Question: get peak levels from channels:
'''
BASS_ChannelGetLevelEx(chan, levels, 0.02, BASS_LEVEL_STEREO );
'''
this function i call in thread with same frequency
'''
void Thread::run()
{
while(!m_abort)
{
emit SetLevels();
QThread::msleep(20);
}
}
'''
level meter draw via QPainter
that's what happens

running like crazy, making sharp jumps. but must be smoothly
how make it level smoothly?
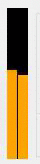
Answer: When your new peak value is greater than the current peak value, then just assign the new value. If it's less then decrease the current value in a logarithmic way like so..
'''
float factor = 0.10;
cur_left_value = cur_left_value - factor * (cur_left_value - new_left_value);
'''
The greater the factor is, the faster your peak meters will "fall". You will have to have a timer or thread to assign the latest (new) peak values with the logic explained above.